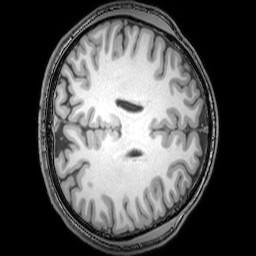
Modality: T1w
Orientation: axial
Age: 21
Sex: male
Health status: healthy
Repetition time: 0.081 s
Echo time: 0.037 s